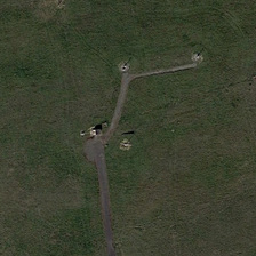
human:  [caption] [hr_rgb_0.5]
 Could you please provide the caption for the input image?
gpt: A road is in a meadow.

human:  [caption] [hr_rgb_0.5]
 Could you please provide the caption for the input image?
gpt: A road is on a grass.

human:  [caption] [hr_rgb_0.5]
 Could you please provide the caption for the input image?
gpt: The road is in the meadow.

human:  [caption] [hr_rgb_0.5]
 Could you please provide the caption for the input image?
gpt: A street is in a lawn.

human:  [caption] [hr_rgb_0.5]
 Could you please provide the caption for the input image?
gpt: The road is in the meadow.